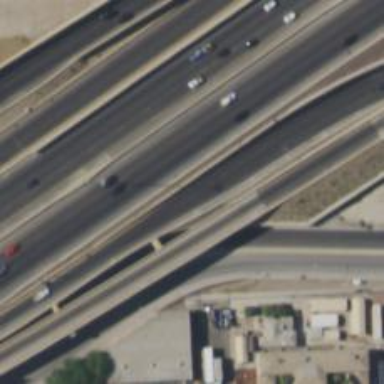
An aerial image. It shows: Motorway link.